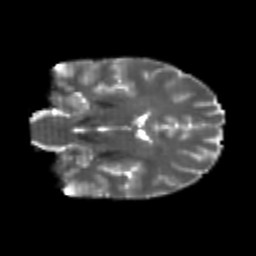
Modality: T2w
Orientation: coronal
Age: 22
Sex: male
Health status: healthy
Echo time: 0.074 s